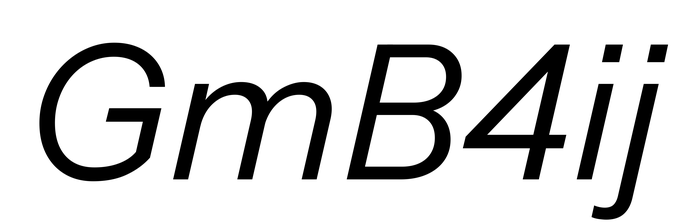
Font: InstrumentSans-Italic_Italic